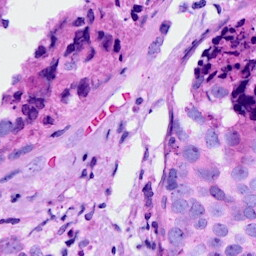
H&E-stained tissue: Breast